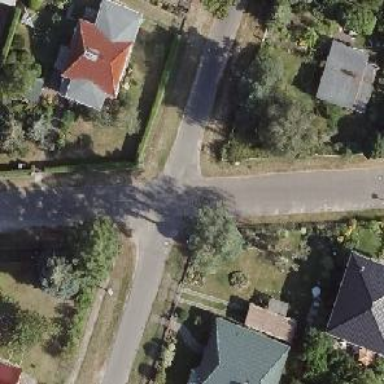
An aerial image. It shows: Residential road with asphalt surface.